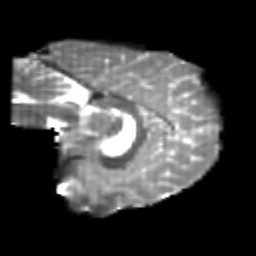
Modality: T2w
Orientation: sagittal
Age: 23
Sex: male
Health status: healthy
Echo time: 0.074 s